Question: I'm having trouble understanding the following picture where the measures listed as rows appear as columns:

<URL>:
> Step 6: Add Latest Week Volume, Prior Week Volume, Change and % Change to the Rows shelf and then convert them all to discrete.
Why is the bolded text true? Why do the rows appear as columns?
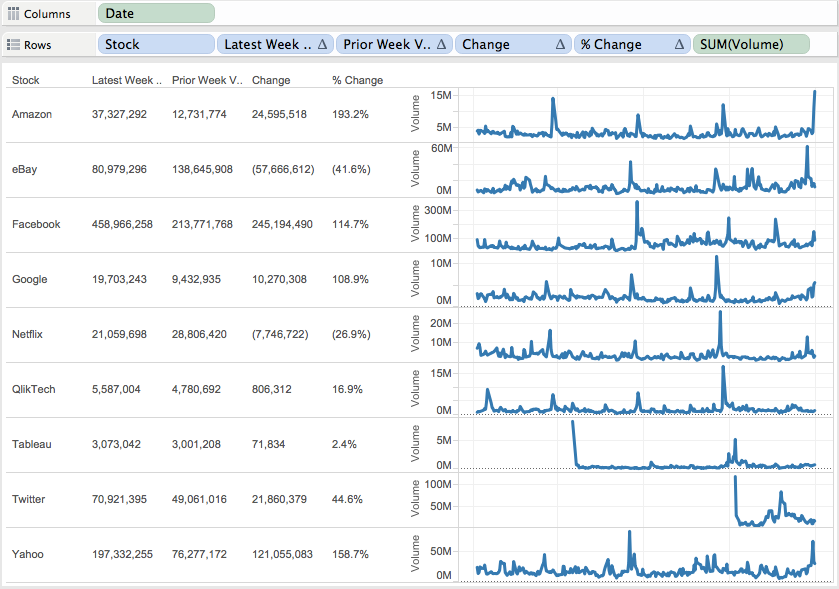
Answer: The following mental substitution works for discrete (blue) fields.
Putting a discrete field called X on the row (column) shelf tells Tableau to create a row (column) for each X. The fields nest within each other according to the left to right order on the row or columns shelf.
So in your example, you are specifying to create a row for each stock, and within each stock row, make a row for value of Latest Week ..., and within each of those rows, make a row for each value of Prior Week ...
Since there is only one value of each of those discrete measures for each stock, you only get one row for each stock. The end result is that you get a column for each of the discrete fields on the rows shelf. Yes that seems strange, but it makes sense in the Tableau world. You can drop fields on the X or Y axes instead of the Row or Column shelves as a shortcut if that makes it more intuitive.
Continuous (green) fields are a little different. They create an axis instead of a group of row or column headers. I think that continuous measures will be displayed along the row or column axis as a pneumonic.